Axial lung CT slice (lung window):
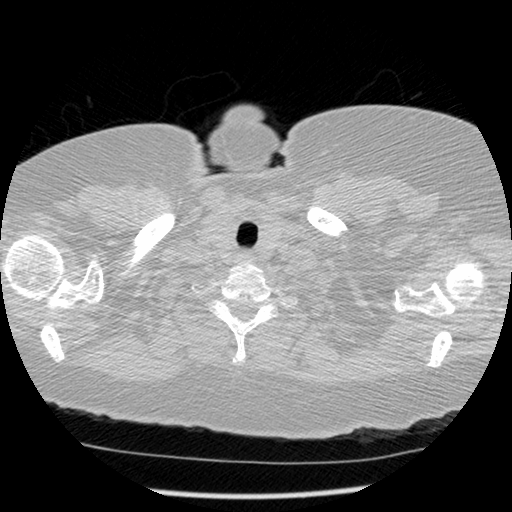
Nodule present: no